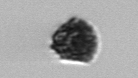
Label: coccolithophorid